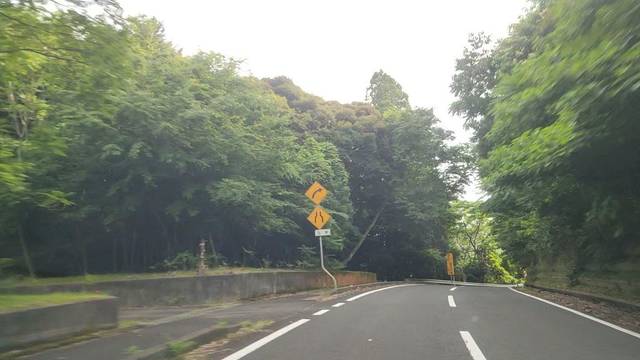
Region: Japan
Coordinates: 35.641, 134.898